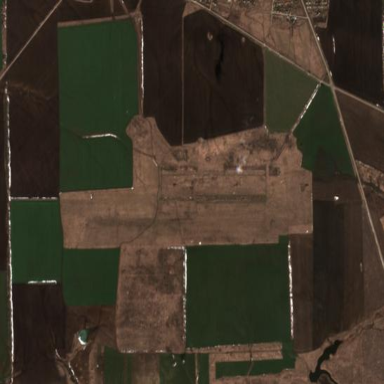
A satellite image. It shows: Military airfield within designated aerodrome area.